【题型】填空题　【知识点】解析几何　【难度】medium
设椭圆 $E: \frac{x^2}{a^2} + \frac{y^2}{b^2} = 1\ (a > b > 0)$ 的右焦点为 $F(c,0)$，点 $A(3c,0)$ 在椭圆外，$P$、$Q$ 在椭圆上，且 $P$ 是线段 $AQ$ 的中点，若直线 $PQ$、$PF$ 的斜率之积为 $-\frac{1}{2}$，则椭圆的离心率为 \underline{\quad\quad\quad}。
【解答】

\noindent \textbf{【答案】} $\dfrac{\sqrt{2}}{2}$

\noindent \textbf{【分析】}
取线段 $PQ$ 的中点 $M$，连接 $OM$，可得出 $OM \parallel PF$，可得出 $k_{OM}k_{PQ} = k_{PF}k_{PQ} = -\dfrac{1}{2}$，利用点差法可求得 $\dfrac{b^2}{a^2}$ 的值，由此可求得椭圆 $E$ 的离心率的值。

\noindent \textbf{【详解】}
如下图所示：

由题意可知，点 $E(-c,0)$ 为椭圆 $E$ 的左焦点。

因为点 $A(3c,0)$，$F(c,0)$，易知点 $F$ 为线段 $AE$ 的中点，
又因为 $P$ 为 $AQ$ 的中点，所以，$PF \parallel QE$。

取线段 $PQ$ 的中点 $M$，连接 $OM$，则 $\dfrac{|AP|}{|PM|} = \dfrac{|AF|}{|OF|} = 2$，所以，$OM \parallel PF$，
所以，$k_{OM} = k_{PF}$，故 $k_{OM}k_{PQ} = k_{PF}k_{PQ} = -\dfrac{1}{2}$。

设点 $P(x_1,y_1)$，$Q(x_2,y_2)$，则点 $M\left( \dfrac{x_1 + x_2}{2}, \dfrac{y_1 + y_2}{2} \right)$。

所以，
\[
\begin{cases}
\dfrac{x_1^2}{a^2} + \dfrac{y_1^2}{b^2} = 1 \\
\dfrac{x_2^2}{a^2} + \dfrac{y_2^2}{b^2} = 1
\end{cases}
\]
两个等式作差可得 $\dfrac{x_1^2 - x_2^2}{a^2} + \dfrac{y_1^2 - y_2^2}{b^2} = 0$，可得 $\dfrac{y_1^2 - y_2^2}{x_1^2 - x_2^2} = -\dfrac{b^2}{a^2}$。

所以，$k_{OM}k_{PQ} = \dfrac{\dfrac{y_1 + y_2}{2} - 0}{\dfrac{x_1 + x_2}{2} - 0} \cdot \dfrac{y_1 - y_2}{x_1 - x_2} = \dfrac{y_1^2 - y_2^2}{x_1^2 - x_2^2} = -\dfrac{b^2}{a^2} = -\dfrac{1}{2}$。

所以，椭圆 $E$ 的离心率为 $e = \dfrac{c}{a} = \sqrt{\dfrac{c^2}{a^2}} = \sqrt{\dfrac{a^2 - b^2}{a^2}} = \sqrt{1 - \dfrac{b^2}{a^2}} = \sqrt{1 - \dfrac{1}{2}} = \dfrac{\sqrt{2}}{2}$。
故答案为：$\dfrac{\sqrt{2}}{2}$。

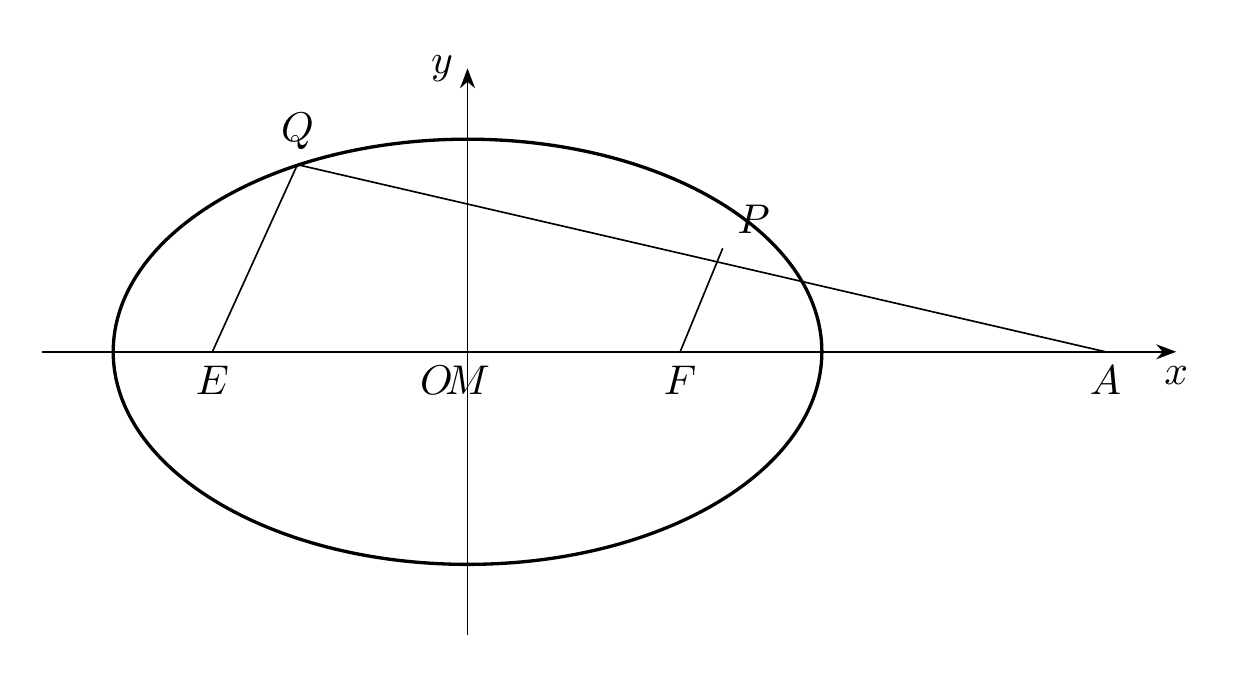